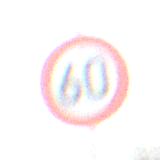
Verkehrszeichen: Geschwindigkeit60
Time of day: MorningAfternoon
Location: Outdoor (Suburban)
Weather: PartlyCloudy
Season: NotSpecified
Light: Natural